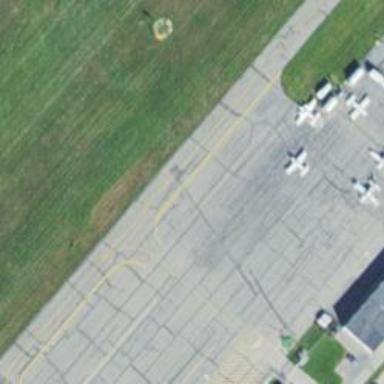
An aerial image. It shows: Image of taxiway at airport.